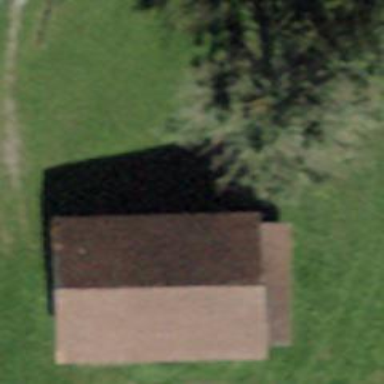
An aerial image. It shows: Barn.